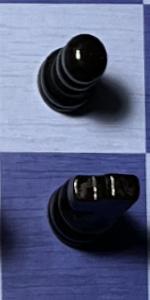
Label: Knight_Black